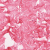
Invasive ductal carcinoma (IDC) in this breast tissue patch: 0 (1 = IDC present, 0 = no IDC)